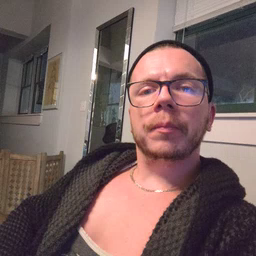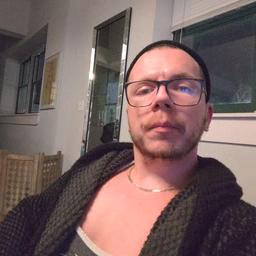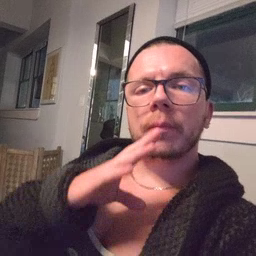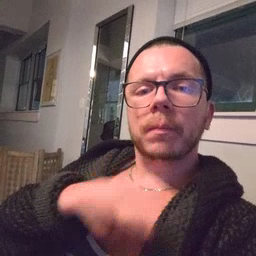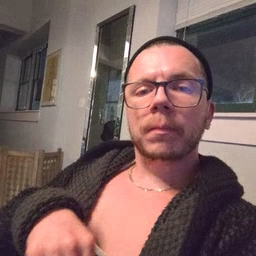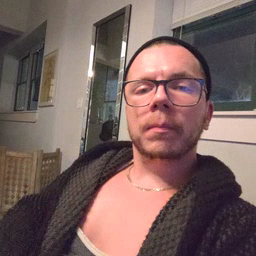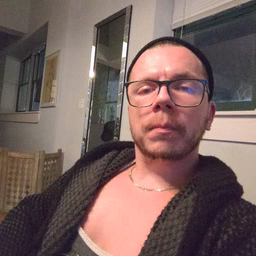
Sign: quiet